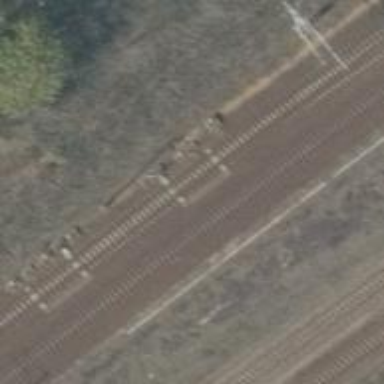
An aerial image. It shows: Railway switch.